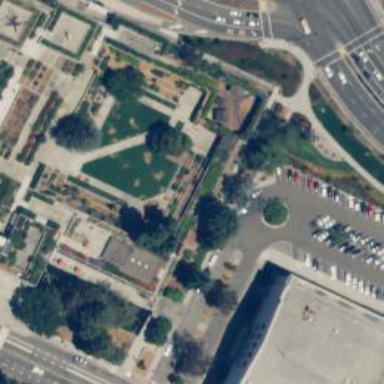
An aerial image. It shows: Garden area designated for leisure land.